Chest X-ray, PA view. Patient: 44 years old, sex F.
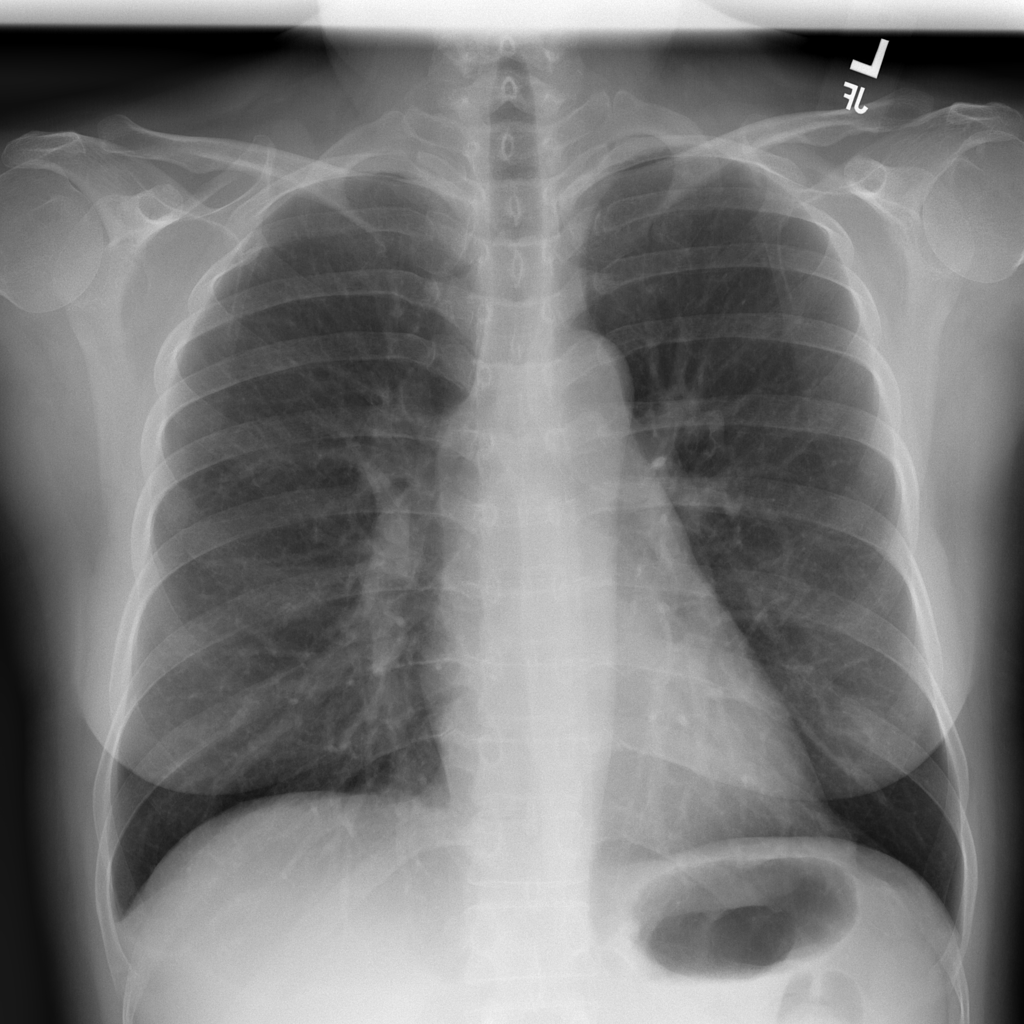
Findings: No Finding